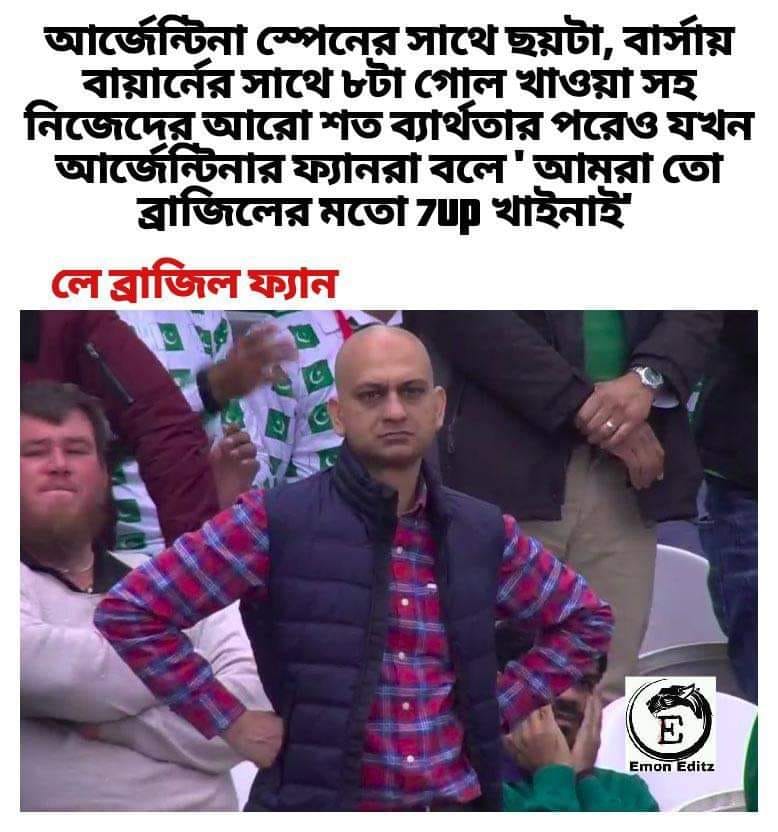
Caption: আর্জেন্টিনা স্পেনের সাথে ছয়টা , বার্সায় বায়ার্নের সাথে ৮ টা গোল খাওয়া সহ নিজেদের আরো শত ব্যর্থতার পরেও যখন আর্জেন্টিনার ফ্যানরা বলে   আমরা তো ব্রাজিলের  7up মতো খাইনাই     লে ব্রাজিল ফ্যান
Label: hate